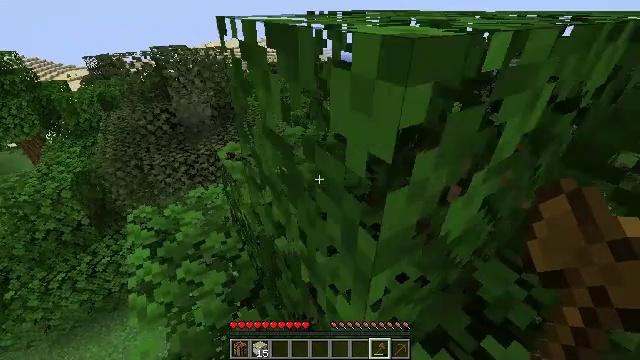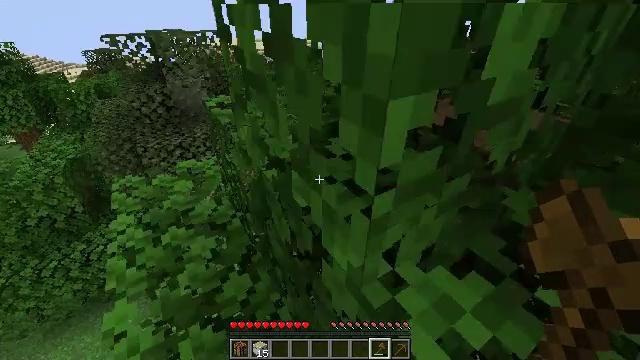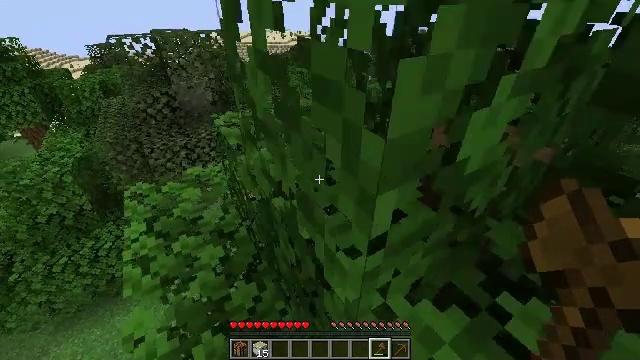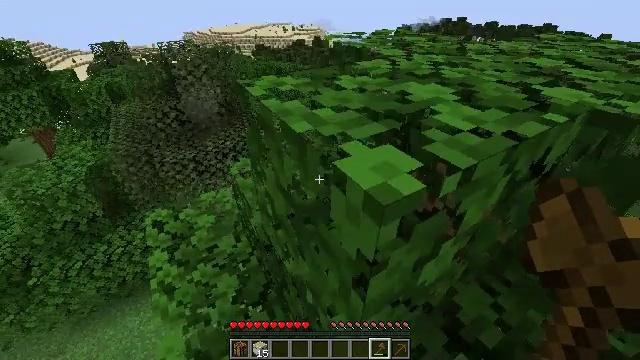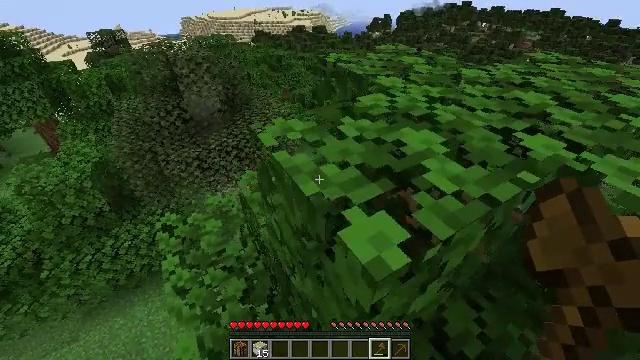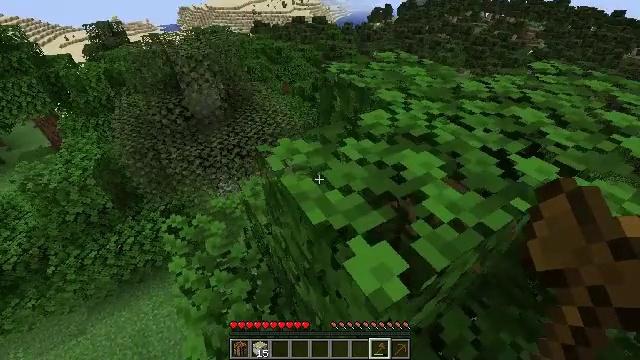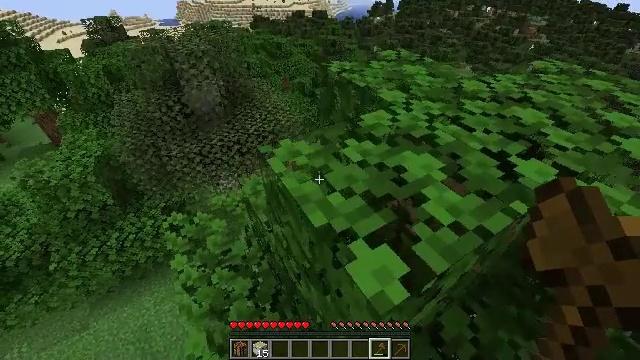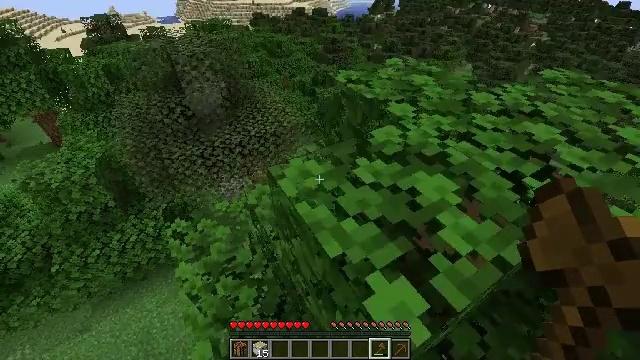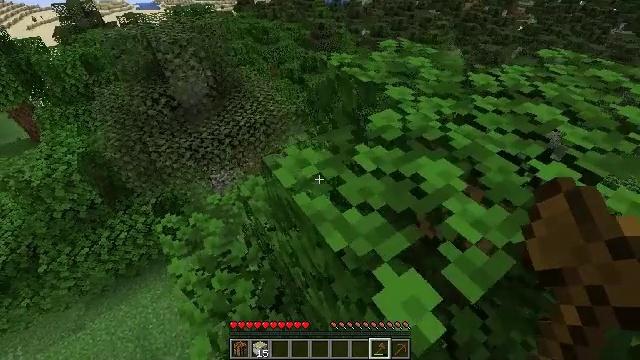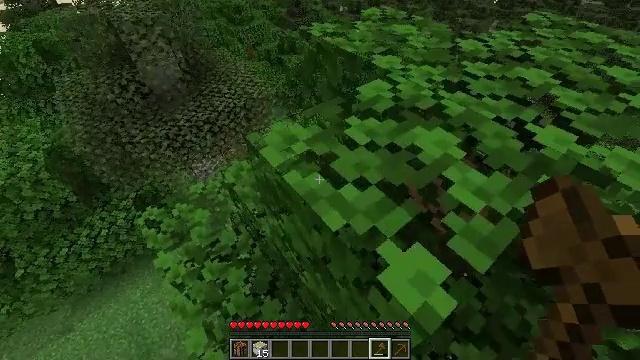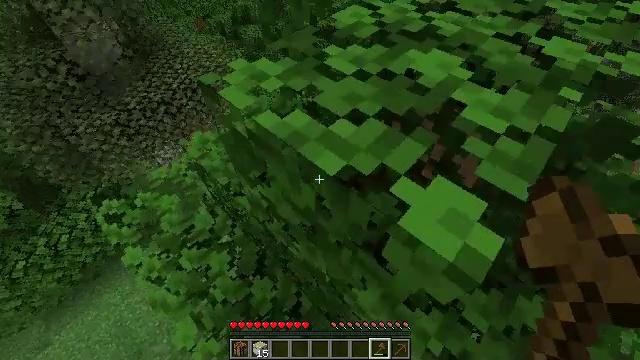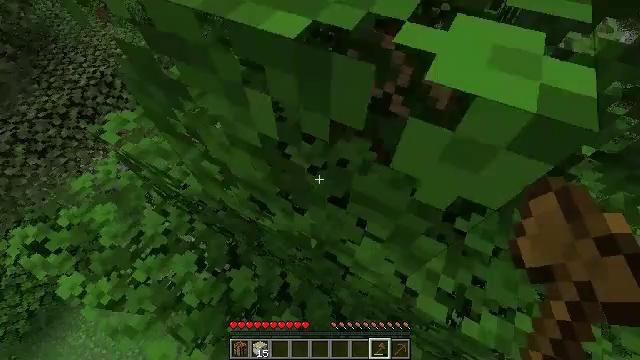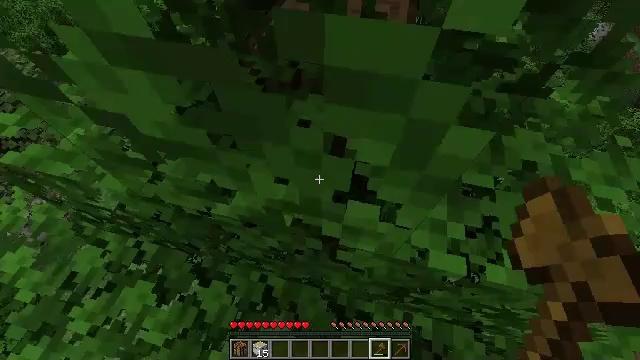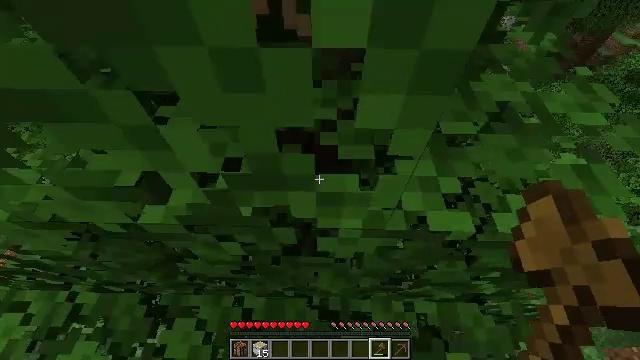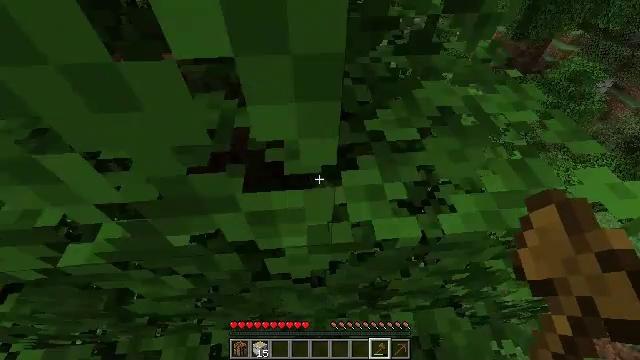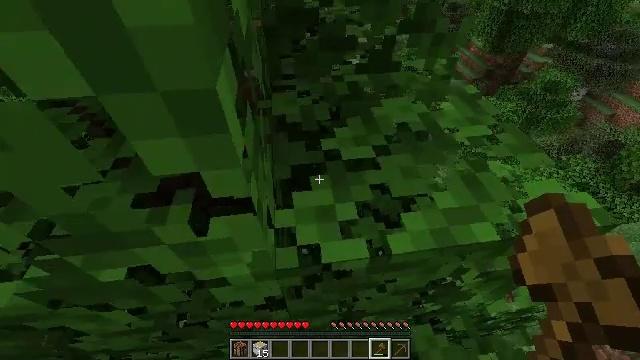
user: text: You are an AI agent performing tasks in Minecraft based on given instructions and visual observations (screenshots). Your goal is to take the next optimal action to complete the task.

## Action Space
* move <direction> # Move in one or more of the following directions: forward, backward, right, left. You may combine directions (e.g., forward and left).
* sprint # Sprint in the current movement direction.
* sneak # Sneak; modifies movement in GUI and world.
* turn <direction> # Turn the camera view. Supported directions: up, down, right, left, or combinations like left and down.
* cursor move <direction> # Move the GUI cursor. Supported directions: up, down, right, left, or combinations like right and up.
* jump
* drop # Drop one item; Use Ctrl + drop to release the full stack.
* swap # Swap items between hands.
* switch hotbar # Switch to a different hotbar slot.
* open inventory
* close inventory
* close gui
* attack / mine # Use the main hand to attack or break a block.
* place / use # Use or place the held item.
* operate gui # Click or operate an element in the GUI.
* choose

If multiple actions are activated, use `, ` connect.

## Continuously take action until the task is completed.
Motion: motion action
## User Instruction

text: Collect sand to make glass.
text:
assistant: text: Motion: move forward and move right, jump
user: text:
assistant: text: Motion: move forward and move right, turn down, jump
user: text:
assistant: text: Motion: move forward, turn down, jump
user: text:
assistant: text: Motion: move forward, turn down, jump
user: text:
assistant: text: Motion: move forward, turn down, jump
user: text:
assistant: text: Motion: move forward, jump
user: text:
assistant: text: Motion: move forward, jump
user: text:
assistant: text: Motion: move forward and move right, turn right and down
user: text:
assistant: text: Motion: move forward and move right, turn right and down
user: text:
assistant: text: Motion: move right, turn right and down
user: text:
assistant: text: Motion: move right, turn right and down
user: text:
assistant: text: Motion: move right, turn right
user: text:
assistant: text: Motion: move right, turn right and up
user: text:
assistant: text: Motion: move right, turn right and up
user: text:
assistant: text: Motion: move forward and move right, turn right and up
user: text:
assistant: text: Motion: move forward and move right, turn right and up
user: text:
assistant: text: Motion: move forward, turn right and up
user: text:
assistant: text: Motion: move forward, turn up
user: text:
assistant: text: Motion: move forward
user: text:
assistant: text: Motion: move forward
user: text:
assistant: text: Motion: move forward
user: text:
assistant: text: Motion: move forward
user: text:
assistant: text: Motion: move forward, turn left and up, jump
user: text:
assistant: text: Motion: move forward, turn left and up, jump
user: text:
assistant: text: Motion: move forward, turn left, jump
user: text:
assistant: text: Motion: move forward, turn left, jump
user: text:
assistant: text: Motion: move forward, turn left
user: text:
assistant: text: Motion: move forward, turn left
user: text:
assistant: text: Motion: move forward, turn left
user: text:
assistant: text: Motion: move forward